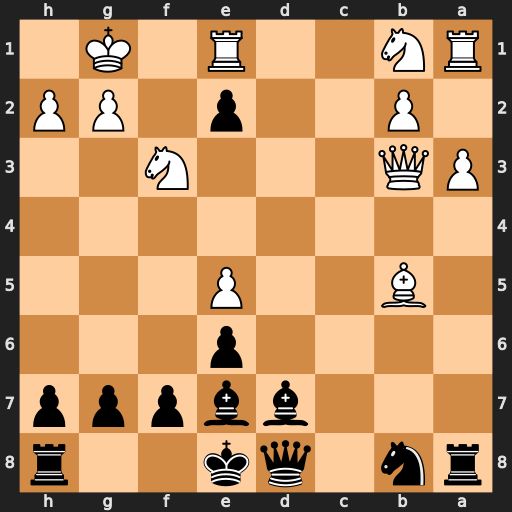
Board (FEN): rn1qk2r/3bbppp/4p3/1B2P3/8/PQ3N2/1P2p1PP/RN2R1K1
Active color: b
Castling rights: kq
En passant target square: -
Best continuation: Qb6+ Kh1 Qxb5 Qxb5 Bxb5